Question: How can I not show the content of Disqus

Is it possible? How to do that?
<URL>
This is my github page, sorry forget this important thing.
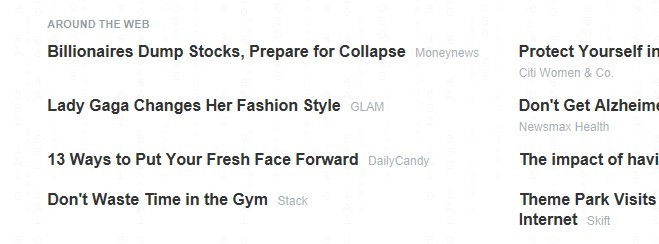
Answer: You need to log onto disqus and change your discovery settings to just comments.
1.Login in to disqus
2.Switch to Settings tab
3.Click on Discovery tab
4.Choose the option Just comments
5.Save the settings.
See <URL>